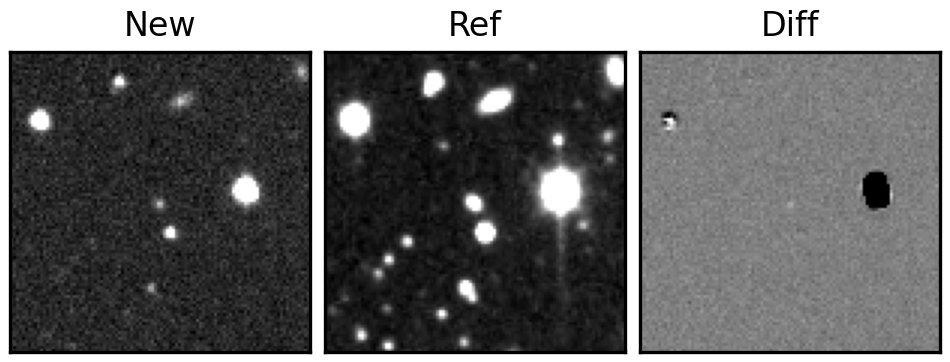
Label: real